Aerial crown-view tile of a tropical tree (Barro Colorado Island, Panama), acquired 20250217:
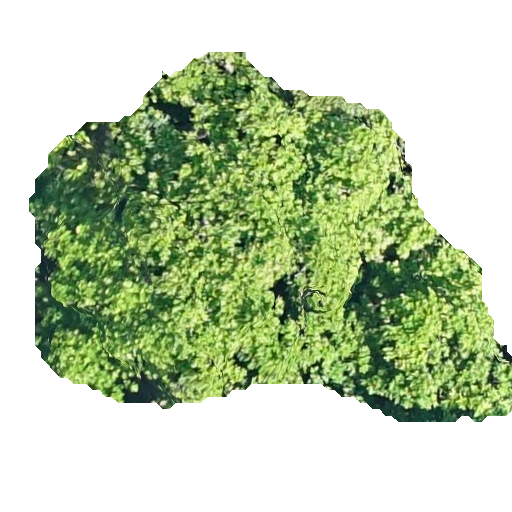
Species: Anacardium excelsum
GBIF accepted scientific name: Anacardium excelsum
Crown area: 183.684 m²